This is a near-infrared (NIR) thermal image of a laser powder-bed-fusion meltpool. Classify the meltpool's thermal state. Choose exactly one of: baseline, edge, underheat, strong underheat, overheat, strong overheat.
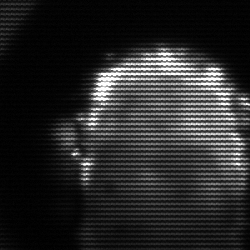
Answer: baseline